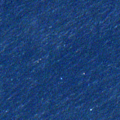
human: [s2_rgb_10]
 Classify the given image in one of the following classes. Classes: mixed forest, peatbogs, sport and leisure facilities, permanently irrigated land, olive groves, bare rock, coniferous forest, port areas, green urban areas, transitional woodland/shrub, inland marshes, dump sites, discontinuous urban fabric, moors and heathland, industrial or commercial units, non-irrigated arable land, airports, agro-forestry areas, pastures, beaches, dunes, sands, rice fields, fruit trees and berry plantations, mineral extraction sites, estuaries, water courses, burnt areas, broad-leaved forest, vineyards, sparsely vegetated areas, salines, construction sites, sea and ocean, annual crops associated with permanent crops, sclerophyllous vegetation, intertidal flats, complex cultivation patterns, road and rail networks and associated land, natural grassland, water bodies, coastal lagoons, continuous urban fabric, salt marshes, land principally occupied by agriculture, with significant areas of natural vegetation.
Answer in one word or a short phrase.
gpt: sea and ocean